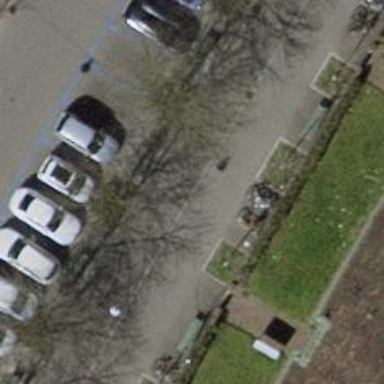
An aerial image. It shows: Bicycle parking area with stands available.